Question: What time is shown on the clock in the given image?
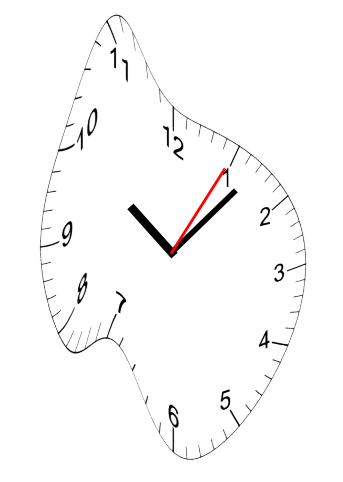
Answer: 10:07:05